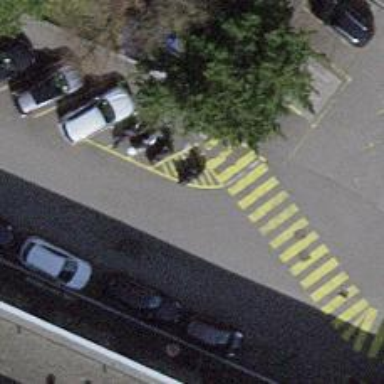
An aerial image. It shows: Motorcycle parking area.